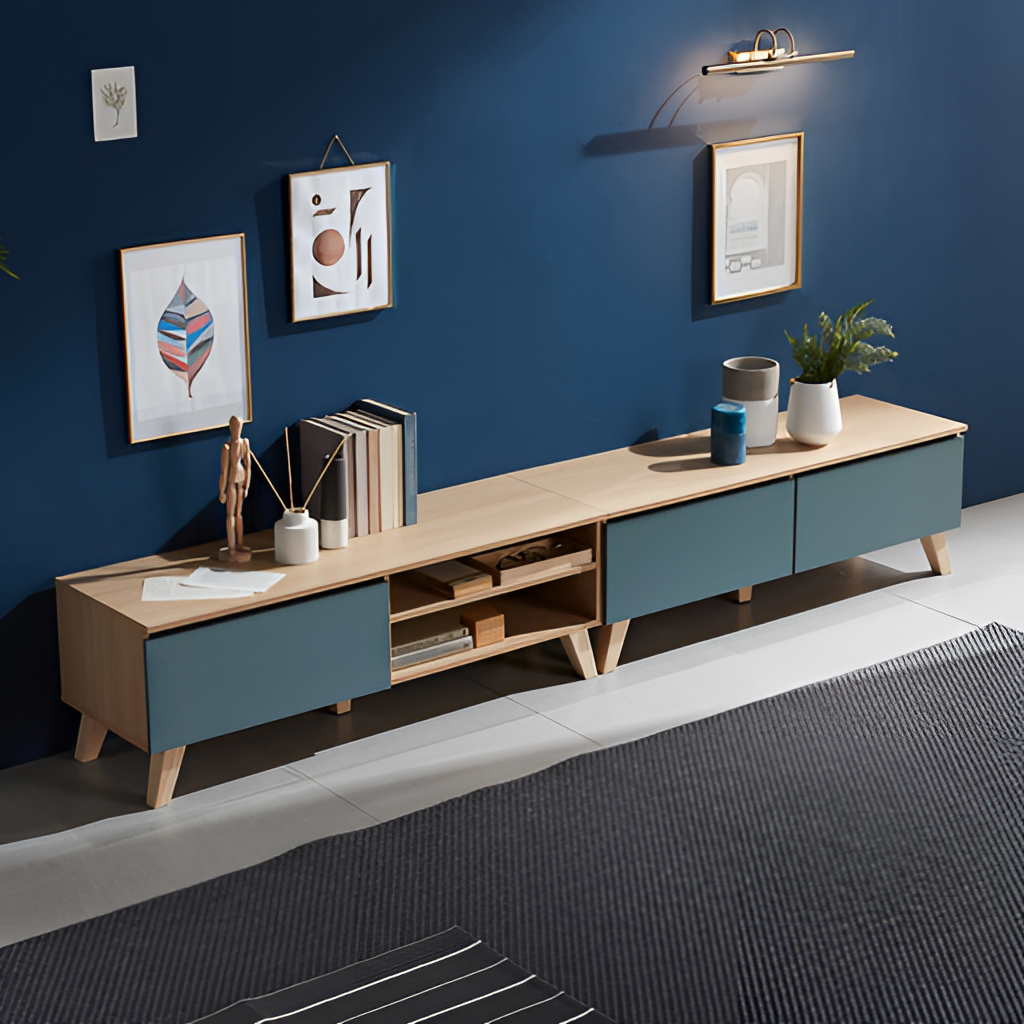
living room, wood TV console, blue paint wallpaper, with solid pattern, contemporary, tile flooring, with large square pattern